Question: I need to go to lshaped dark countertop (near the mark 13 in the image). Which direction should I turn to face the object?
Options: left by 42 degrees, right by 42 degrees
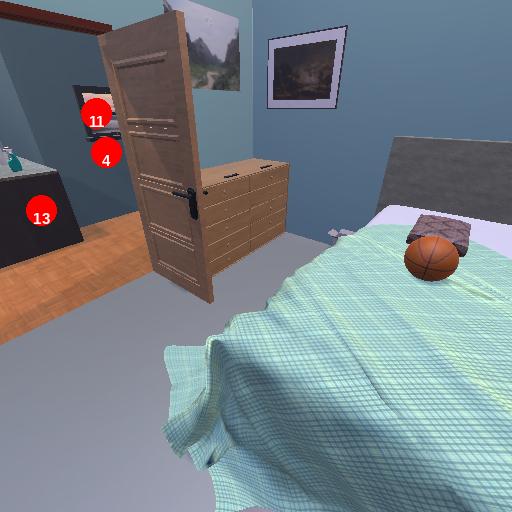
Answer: left by 42 degrees